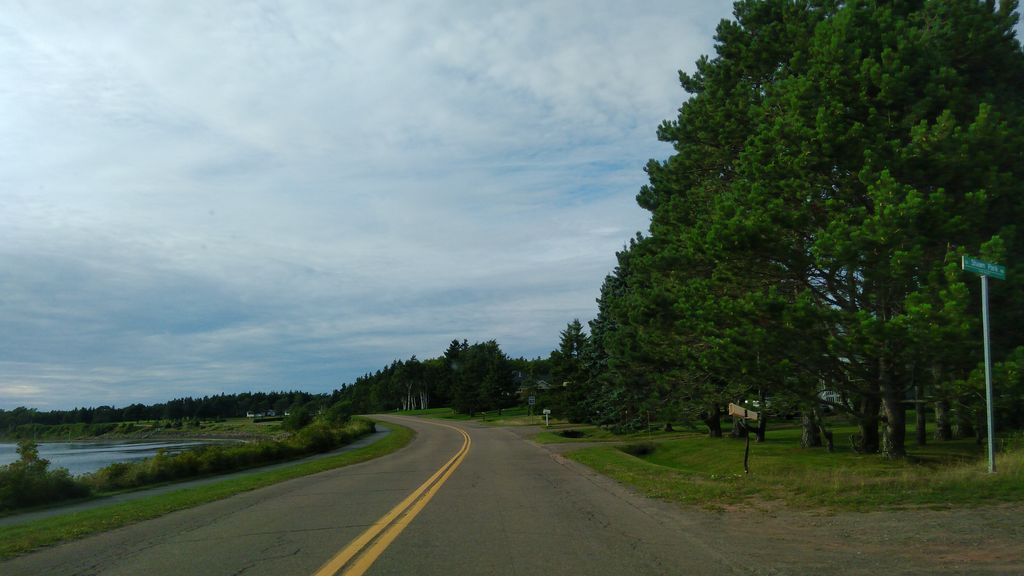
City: charlottetown